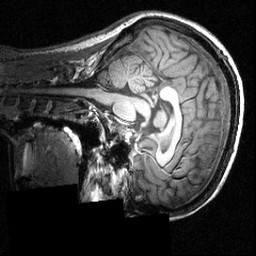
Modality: T1w
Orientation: sagittal
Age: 24
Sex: female
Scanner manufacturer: siemens
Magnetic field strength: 3.951 T
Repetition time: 1.5 s
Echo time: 0.00335 s